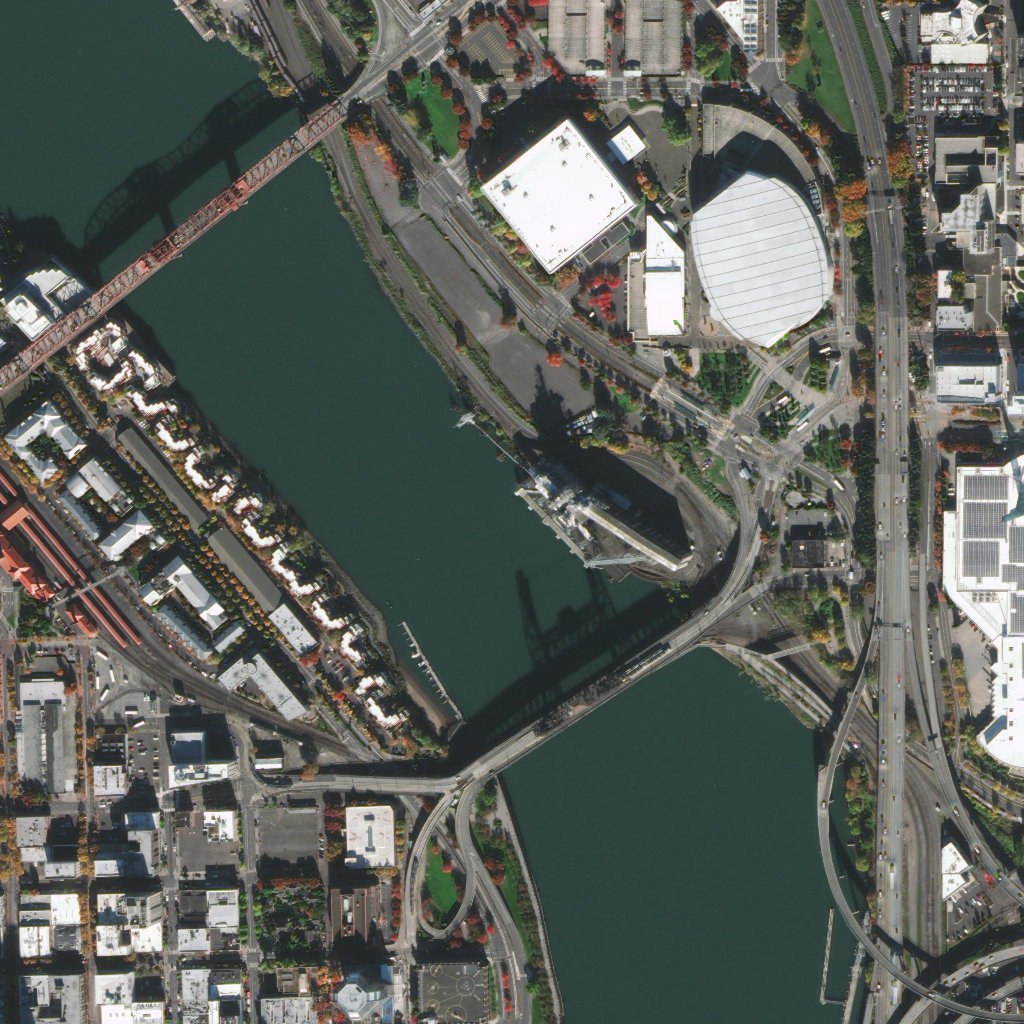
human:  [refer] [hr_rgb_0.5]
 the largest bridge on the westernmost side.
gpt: <box>[[1, 6, 37, 37, 0]]</box>